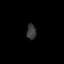
Tissue: lung
Cell type: Others
Senescence score: 0.1972
Nuclear area (px): 145
Mean DAPI intensity: 54.538